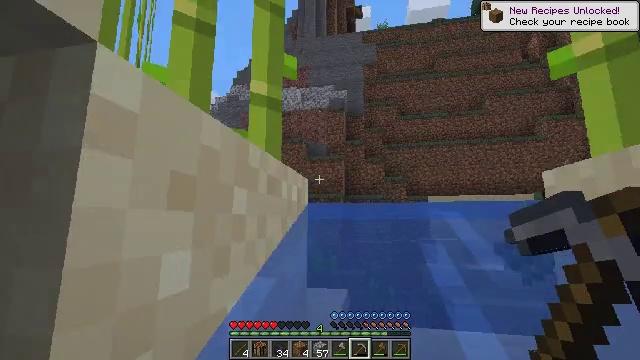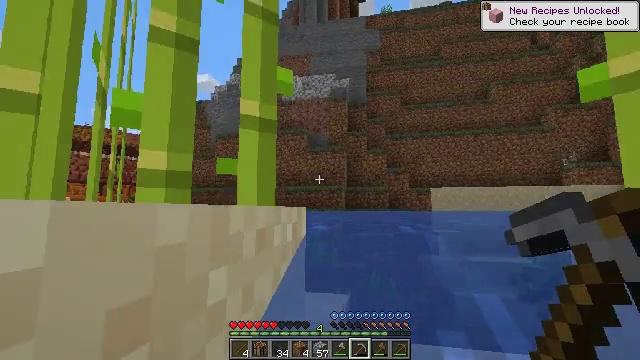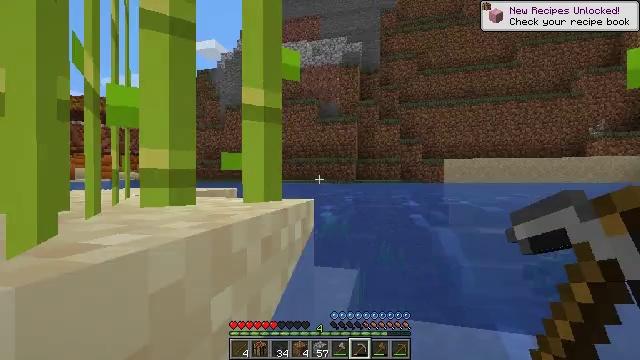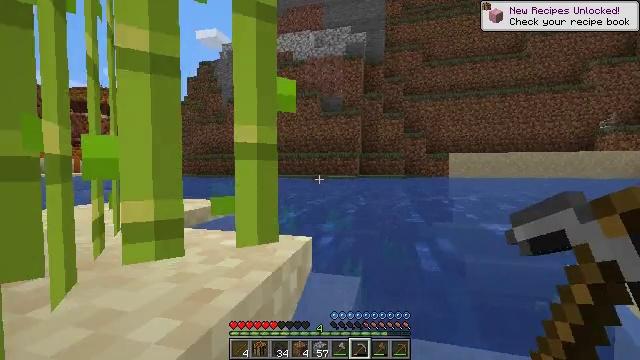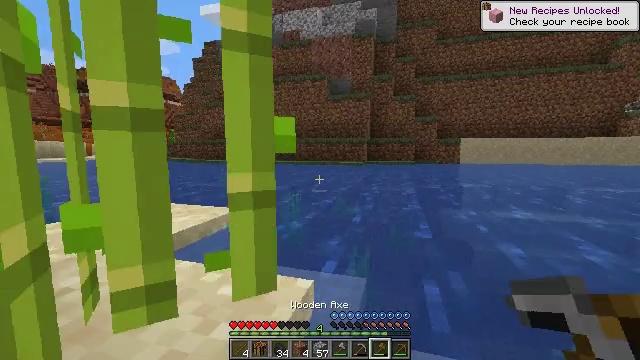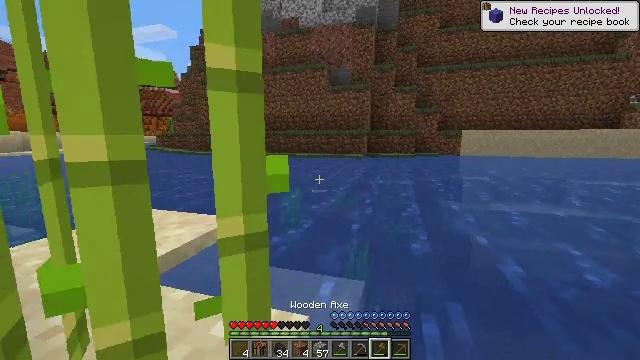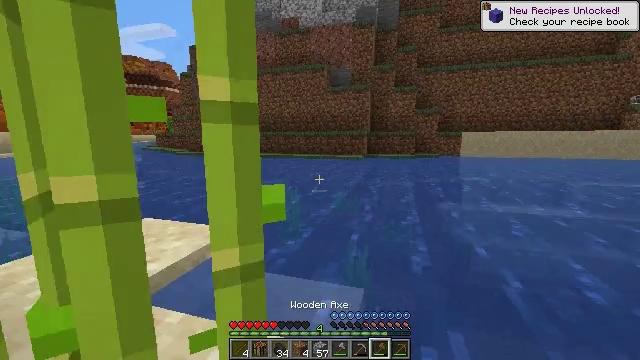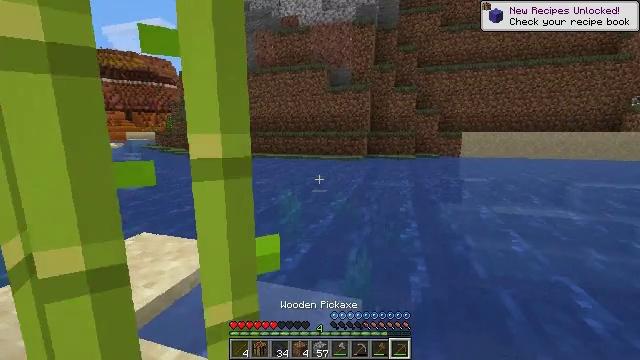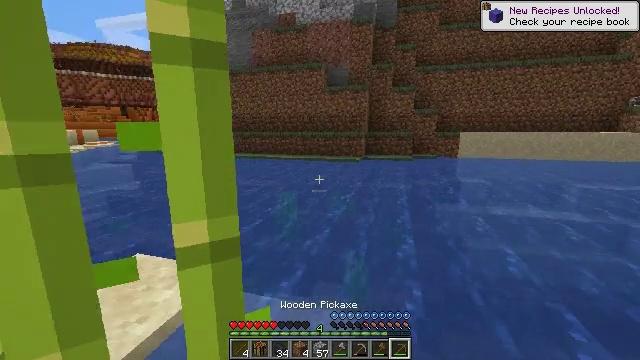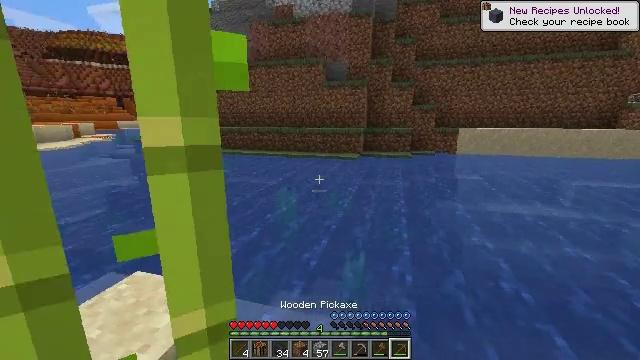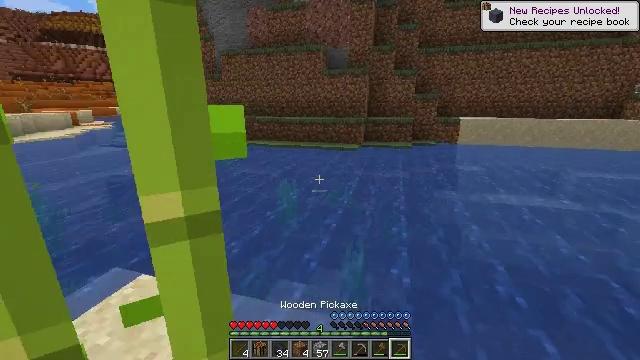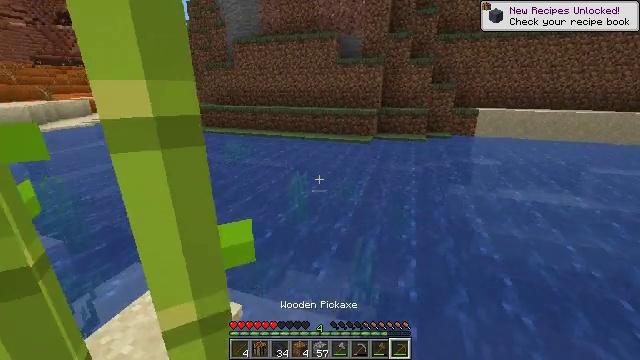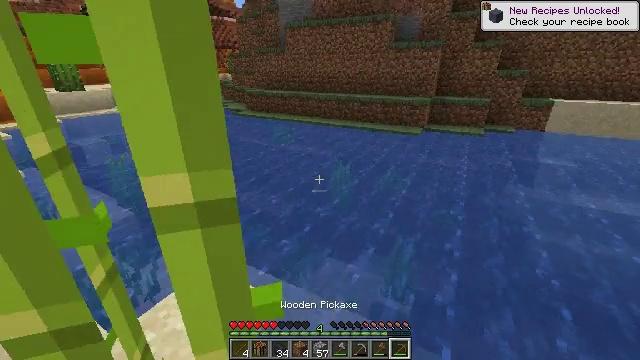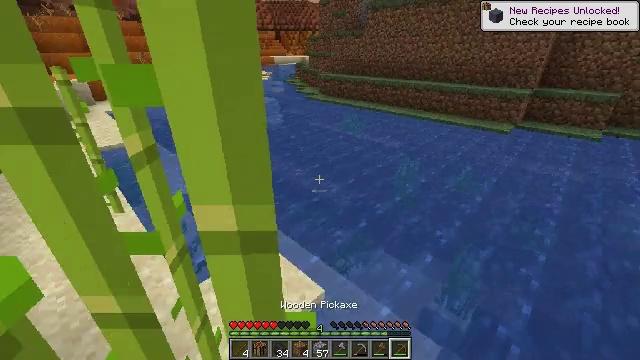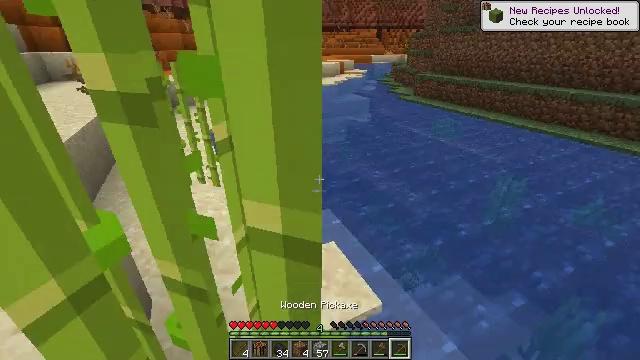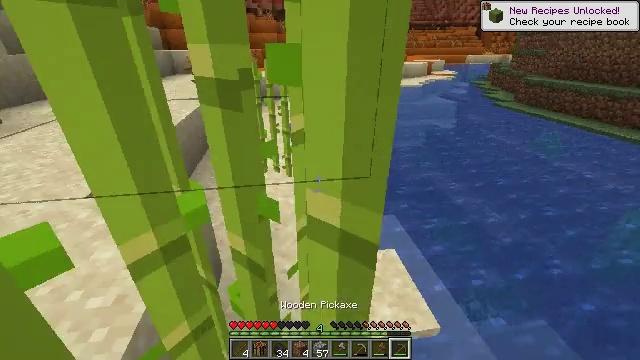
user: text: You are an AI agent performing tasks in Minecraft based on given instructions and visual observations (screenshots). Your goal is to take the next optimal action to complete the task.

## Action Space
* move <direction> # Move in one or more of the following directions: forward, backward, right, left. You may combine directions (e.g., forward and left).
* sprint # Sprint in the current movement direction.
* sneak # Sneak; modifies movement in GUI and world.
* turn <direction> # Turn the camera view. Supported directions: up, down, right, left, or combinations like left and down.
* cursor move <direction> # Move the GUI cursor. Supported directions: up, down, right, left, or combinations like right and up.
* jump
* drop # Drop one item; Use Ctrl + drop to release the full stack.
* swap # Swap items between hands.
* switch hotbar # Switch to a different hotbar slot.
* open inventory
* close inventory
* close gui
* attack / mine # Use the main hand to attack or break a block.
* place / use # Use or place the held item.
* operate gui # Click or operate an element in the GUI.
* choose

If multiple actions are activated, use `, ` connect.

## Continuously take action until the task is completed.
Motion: motion action
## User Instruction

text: Mine the dead bush in the desert.
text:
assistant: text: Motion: move forward, turn down, jump
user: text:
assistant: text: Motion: move forward, turn left and down, jump
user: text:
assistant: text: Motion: move forward, turn down, jump
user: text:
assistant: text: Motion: move forward, turn left and down, jump
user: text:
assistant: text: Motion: move forward, turn down, jump
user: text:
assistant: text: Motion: move forward, jump
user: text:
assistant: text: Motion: move forward, jump
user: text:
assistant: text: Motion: move forward, turn down, jump
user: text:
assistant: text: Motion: move forward, turn down, jump
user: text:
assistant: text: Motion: move forward, turn down, jump
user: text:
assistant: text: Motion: move forward, turn left and down, jump
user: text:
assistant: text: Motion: move forward, turn left and down, jump
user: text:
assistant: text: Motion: turn left and down, jump
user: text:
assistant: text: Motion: move left, turn left, jump
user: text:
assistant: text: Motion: move left, turn left, jump
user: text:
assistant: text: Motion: move left, turn left and down, jump
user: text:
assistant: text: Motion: move left, turn left, jump
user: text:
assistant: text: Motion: move left, jump
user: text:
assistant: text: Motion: move left, jump
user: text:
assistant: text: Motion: move forward and move left, jump
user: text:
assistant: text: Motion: move forward, jump
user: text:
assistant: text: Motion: move forward, jump
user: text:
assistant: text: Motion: move forward, turn right, jump
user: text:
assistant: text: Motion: move forward, turn right and down, jump
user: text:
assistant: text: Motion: move forward, turn right and down, jump
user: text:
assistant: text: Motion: move forward, turn right, jump
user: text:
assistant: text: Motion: move forward, turn right, jump
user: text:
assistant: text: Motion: move forward, turn right, jump
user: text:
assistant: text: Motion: move forward, turn right, jump
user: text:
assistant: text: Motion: move forward, turn right and down, jump